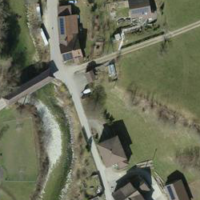
EUNIS habitat code: 55
Species observed at this site:
Euonymus europaeus